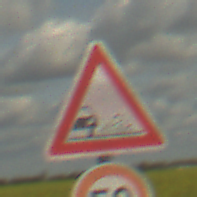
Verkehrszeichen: SplittSchotter
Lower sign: Geschwindigkeit50
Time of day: Midday
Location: Outdoor (RoadRail)
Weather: PartlyCloudy
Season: NotSpecified
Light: Natural